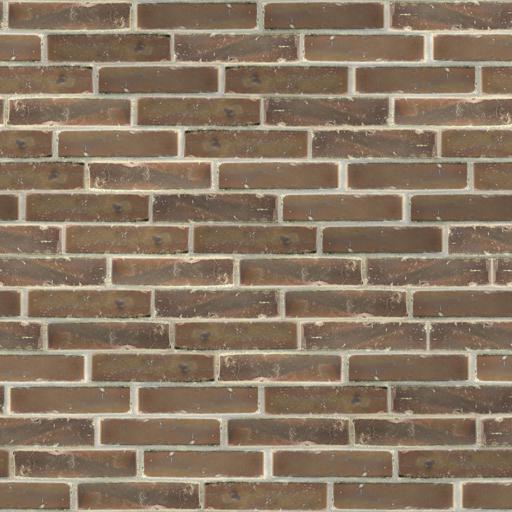
Tags: brick bricks brown wall